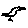
Label: bird